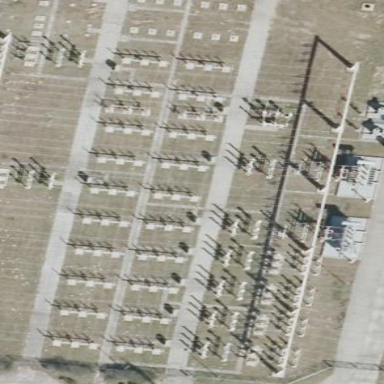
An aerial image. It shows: Outdoor power substation with fence surrounding it. The substation operates at the transmission level.